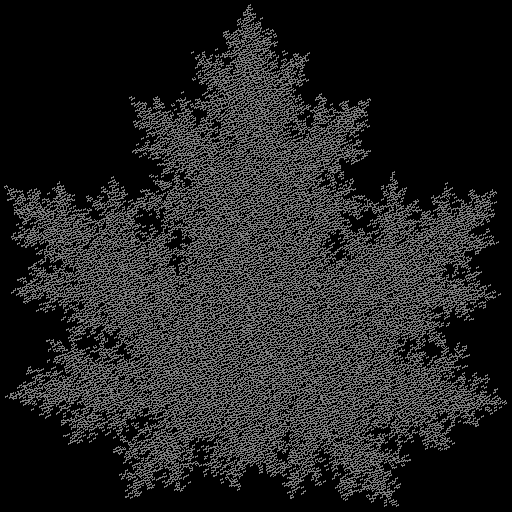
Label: maple_leaf